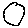
Label: circle